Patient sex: M
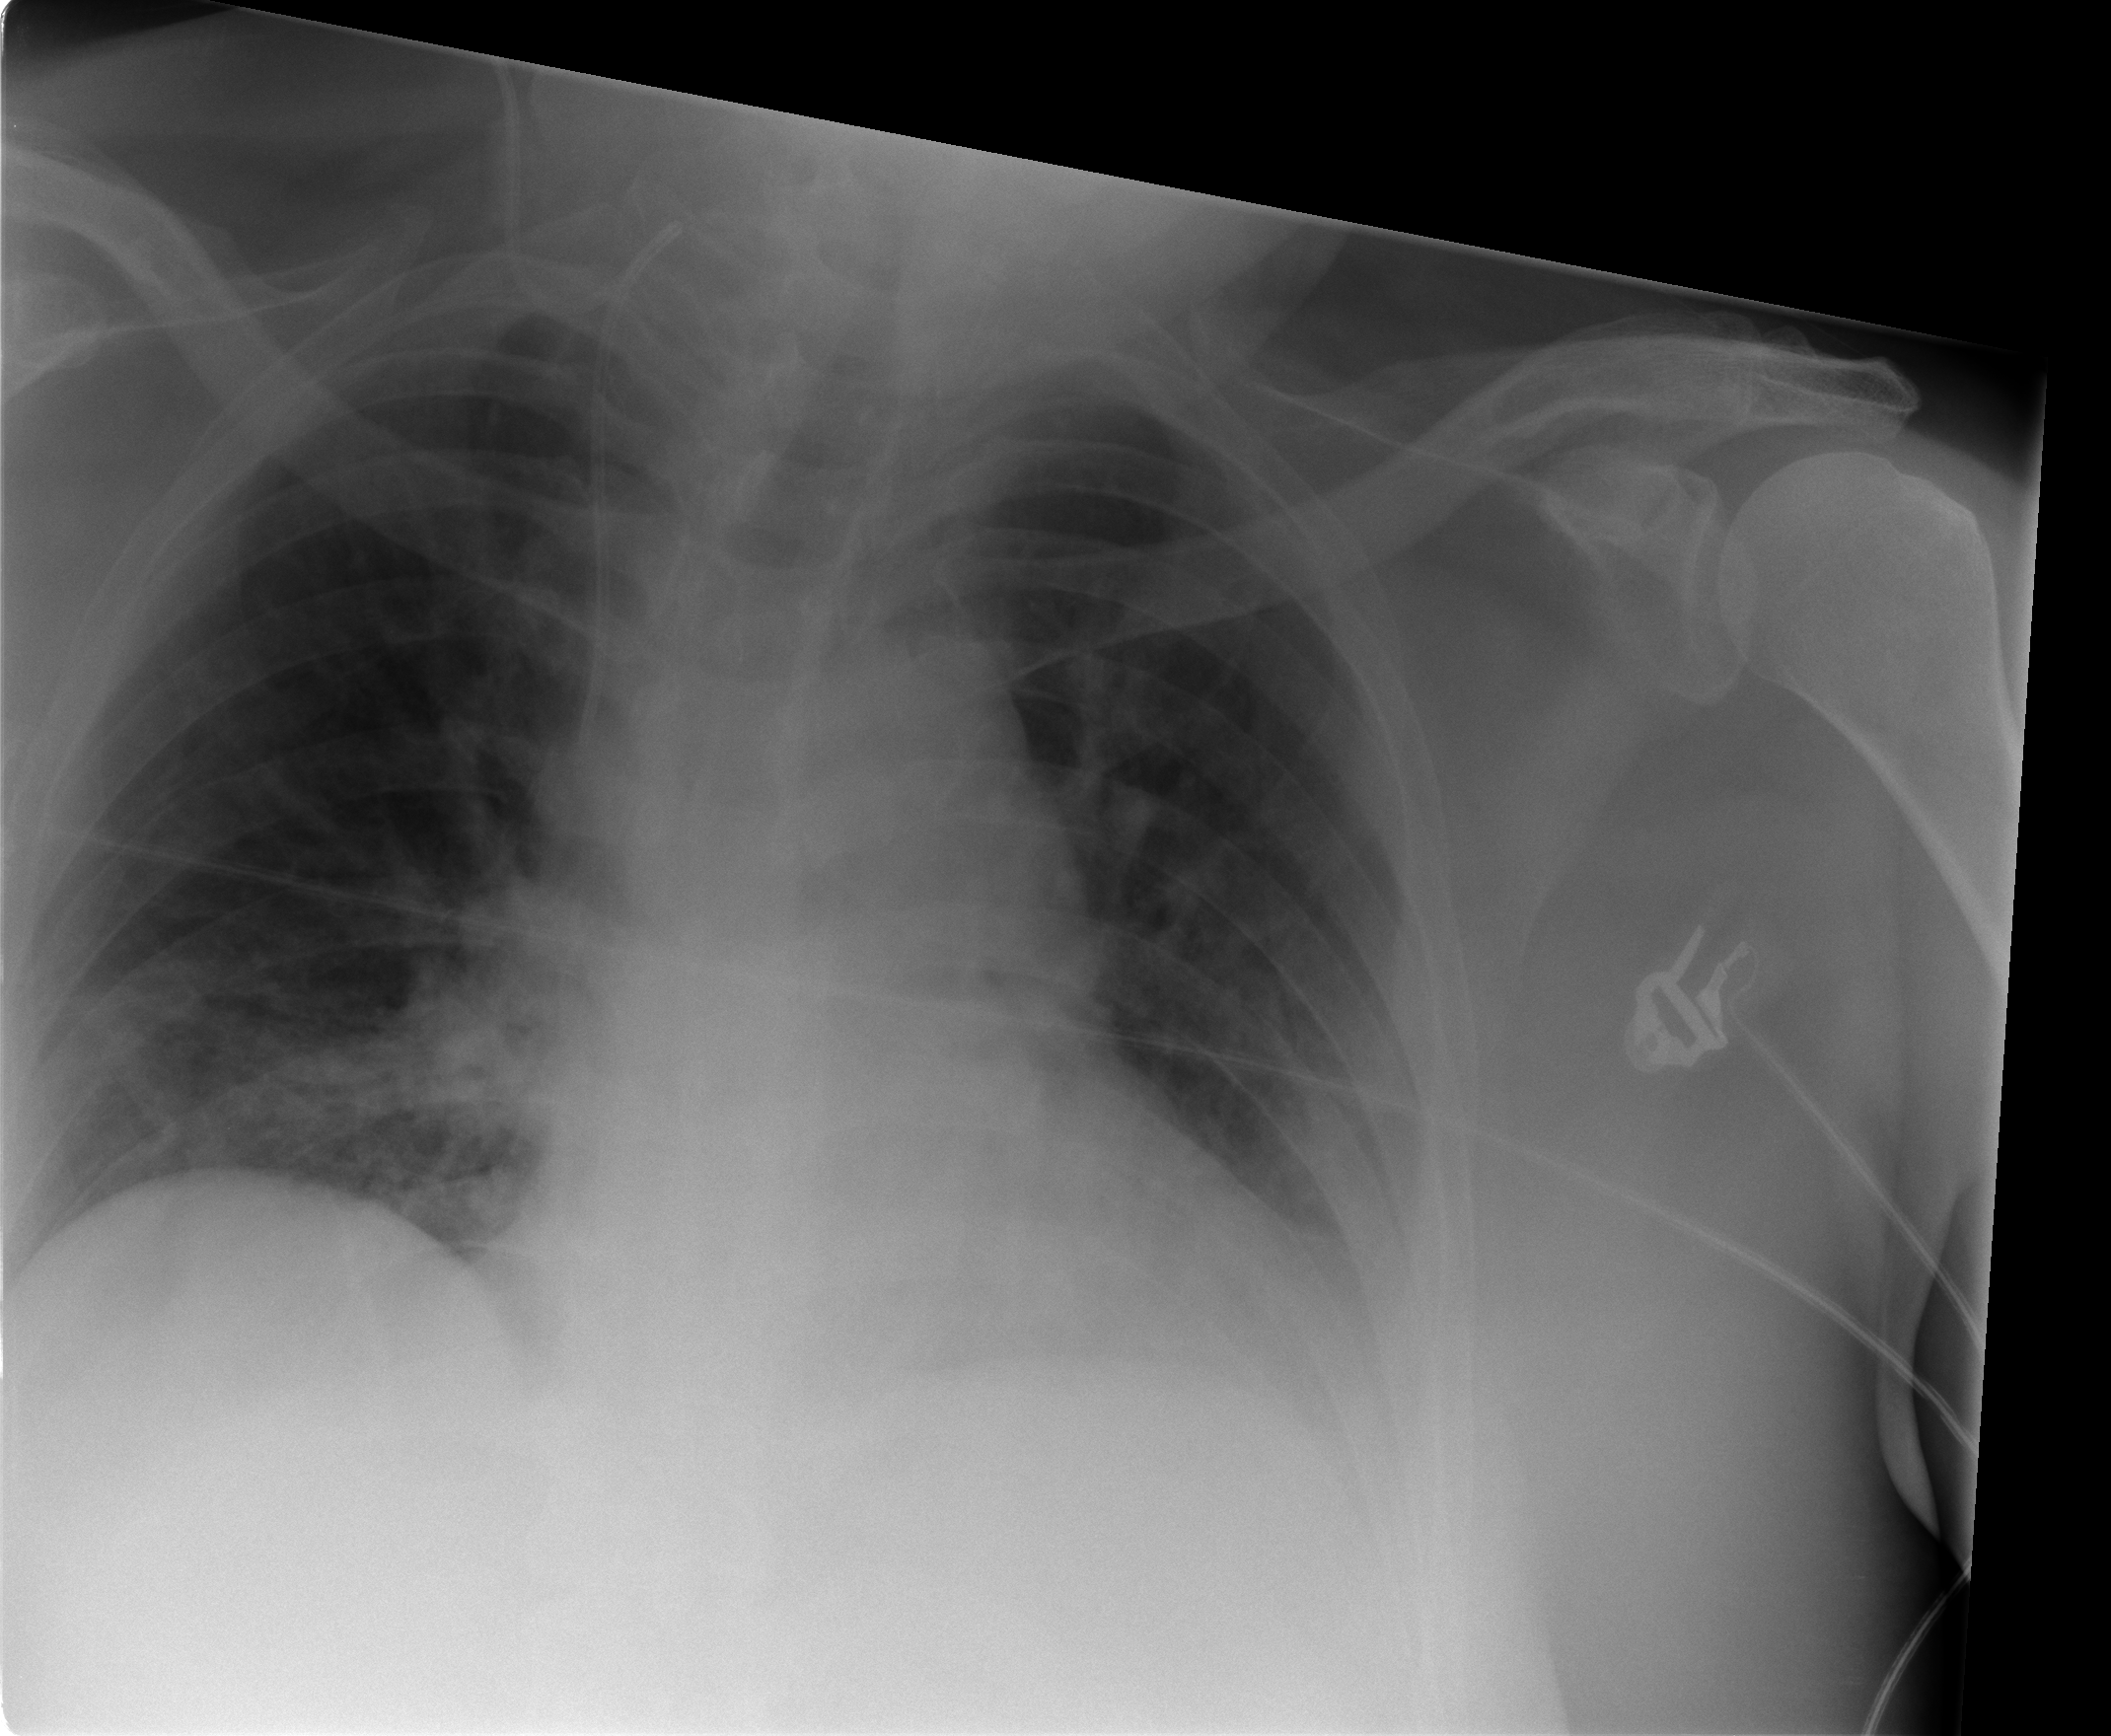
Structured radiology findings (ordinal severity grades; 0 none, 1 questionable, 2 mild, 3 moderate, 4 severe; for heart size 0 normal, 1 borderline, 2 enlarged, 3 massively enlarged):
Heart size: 0
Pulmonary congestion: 0
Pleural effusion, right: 0
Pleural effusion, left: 0
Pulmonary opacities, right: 0
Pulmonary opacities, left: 0
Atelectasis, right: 2
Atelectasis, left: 2